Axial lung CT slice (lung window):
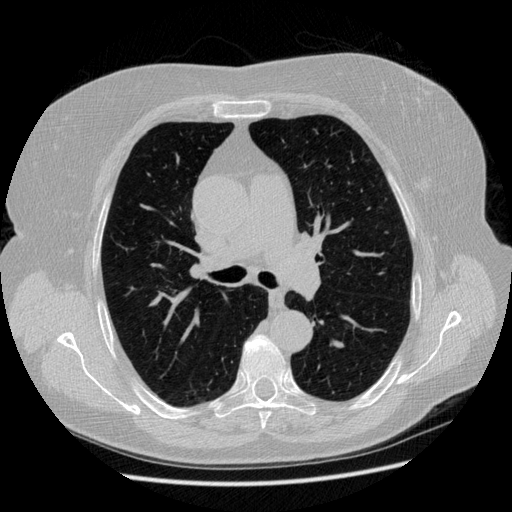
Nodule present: no